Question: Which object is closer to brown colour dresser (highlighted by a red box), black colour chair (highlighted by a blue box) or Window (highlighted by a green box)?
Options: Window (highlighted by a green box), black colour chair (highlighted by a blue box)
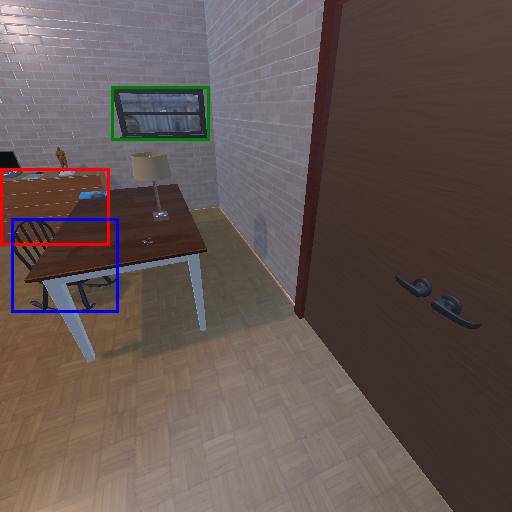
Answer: Window (highlighted by a green box)